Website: macys
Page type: customer-info-address
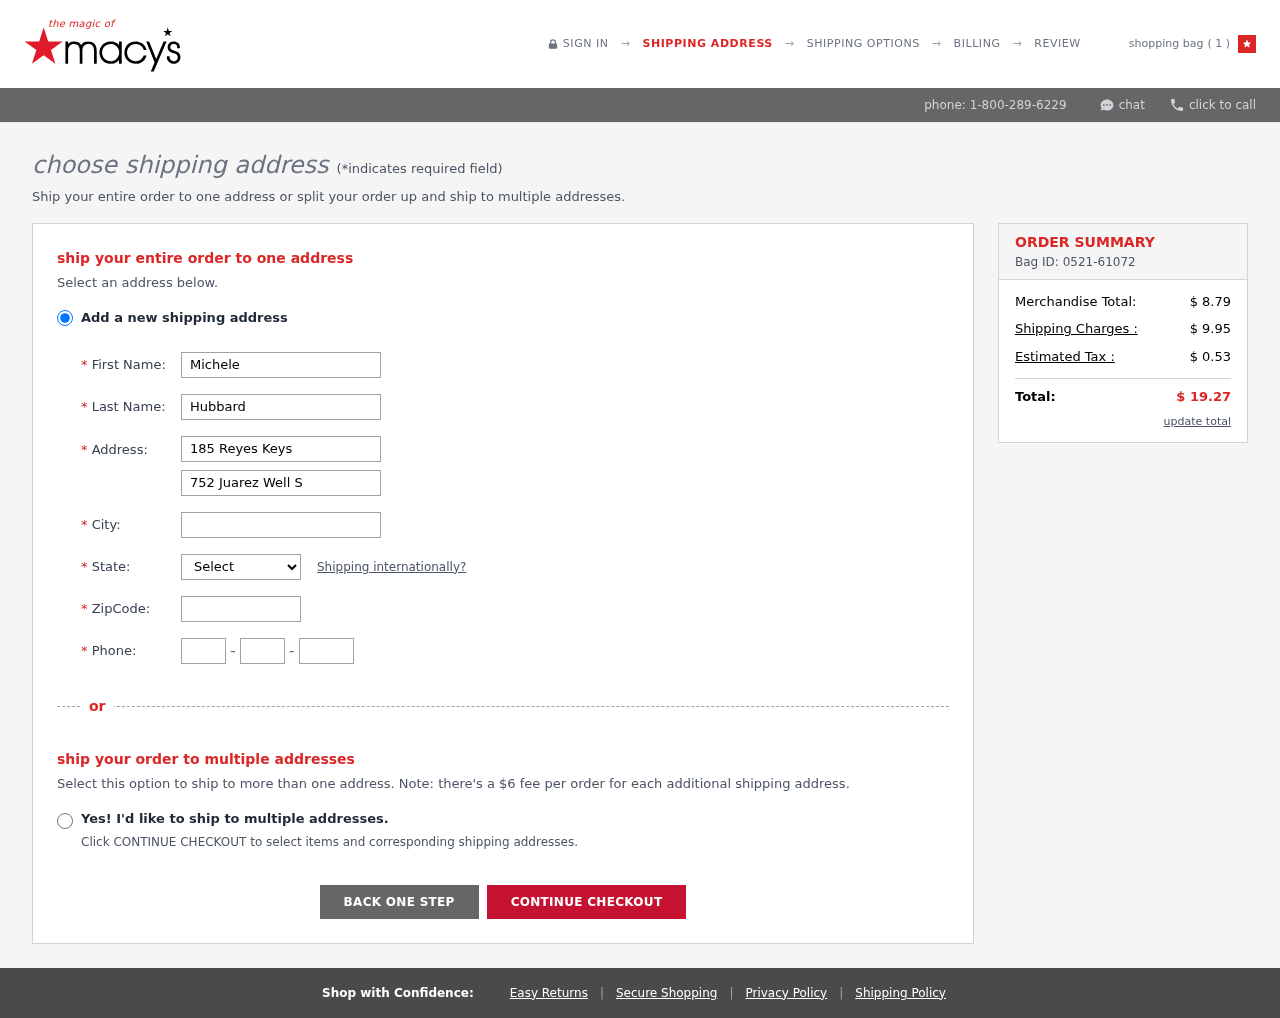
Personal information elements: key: PII_CITY
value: Coreyton
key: PII_FIRSTNAME
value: Michele
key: PII_LASTNAME
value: Hubbard
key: PII_PHONE_AREA
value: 930
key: PII_PHONE_PREFIX
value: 234
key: PII_PHONE_SUFFIX
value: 1174
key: PII_POSTCODE
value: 28887
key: PII_STATE_ABBR
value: ID
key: PII_STREET
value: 185 Reyes Keys
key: PII_STREET2
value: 752 Juarez Well Suite 881
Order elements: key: ORDER_NUM_ITEMS
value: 1
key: ORDER_ID
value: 0521-61072
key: ORDER_SUBTOTAL
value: $ 8.79
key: ORDER_SHIPPING_COST
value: $ 9.95
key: ORDER_TAX
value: $ 0.53
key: ORDER_TOTAL
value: $ 19.27